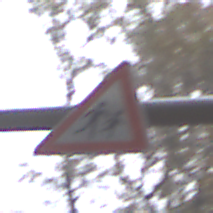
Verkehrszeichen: KinderLinks
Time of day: MorningAfternoon
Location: Outdoor (Nature)
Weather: Overcast
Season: Autumn
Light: Natural